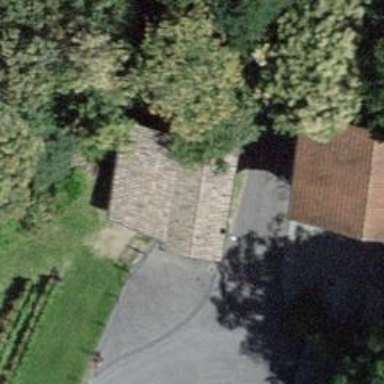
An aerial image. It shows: Garage.